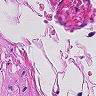
Metastatic tissue present: no